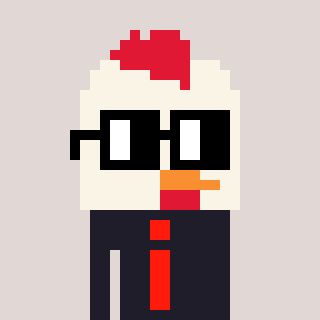
a pixel art character with square black glasses, a chicken-shaped head and a grayscale-colored body on a warm background